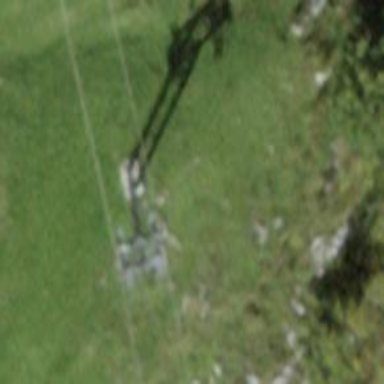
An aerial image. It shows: Pylon used for aerialway.